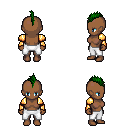
a pixel art fantasy rpg character, female body template, human, dark skin, gold arm armor, white pants, green mohawk hairstyle, four views (front, back, left, right), 2x2 character sprite sheet, small pixel art, hard edges, no anti-aliasing